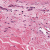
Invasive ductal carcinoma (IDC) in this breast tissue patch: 0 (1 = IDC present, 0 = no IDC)